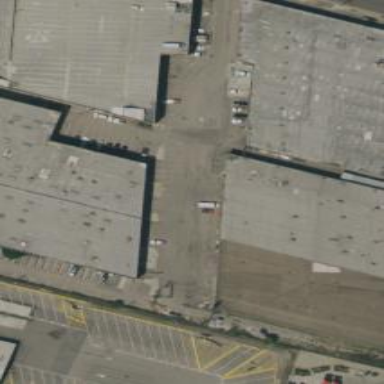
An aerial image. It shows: Warehouse.